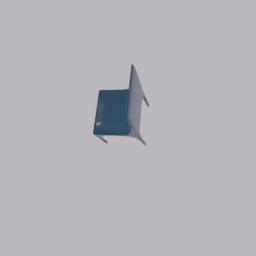
Label: furniture